You are looking at raw rotor-rig vibration samples arranged as a grayscale image. Determine the machine's mechanical condition. Answer with exactly one of: normal, misalignment, unbalance, looseness.
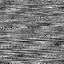
Answer: misalignment